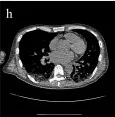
Chest CT findings of case 2. (G, H) For the 21st-day performance: bilateral lungs (see multiple large patchy density increased shadow) and fuzzy boundary.
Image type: radiology (ct)